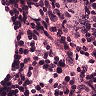
Metastatic tissue present: no